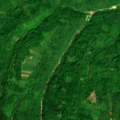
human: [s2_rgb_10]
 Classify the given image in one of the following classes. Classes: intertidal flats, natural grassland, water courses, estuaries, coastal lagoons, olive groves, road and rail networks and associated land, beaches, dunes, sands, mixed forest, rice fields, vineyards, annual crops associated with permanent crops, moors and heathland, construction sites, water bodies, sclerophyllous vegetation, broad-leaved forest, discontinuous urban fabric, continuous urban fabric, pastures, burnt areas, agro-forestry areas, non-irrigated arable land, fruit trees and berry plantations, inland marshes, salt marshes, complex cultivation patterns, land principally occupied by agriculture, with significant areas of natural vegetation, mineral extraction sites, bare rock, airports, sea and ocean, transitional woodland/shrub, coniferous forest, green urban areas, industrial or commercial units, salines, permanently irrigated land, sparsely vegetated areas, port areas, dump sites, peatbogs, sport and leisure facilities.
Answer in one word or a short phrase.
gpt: land principally occupied by agriculture, with significant areas of natural vegetation, broad-leaved forest, transitional woodland/shrub